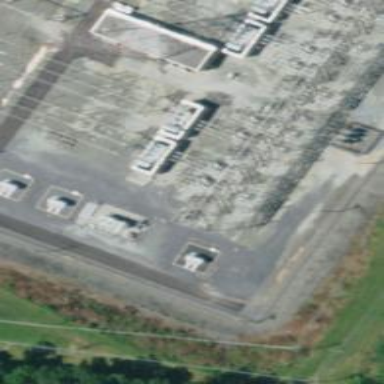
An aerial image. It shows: Switch for power supply.